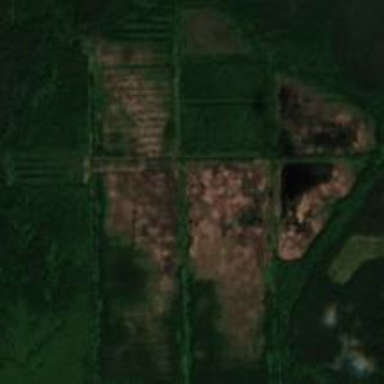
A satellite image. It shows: Bog wetland used for peat cutting.